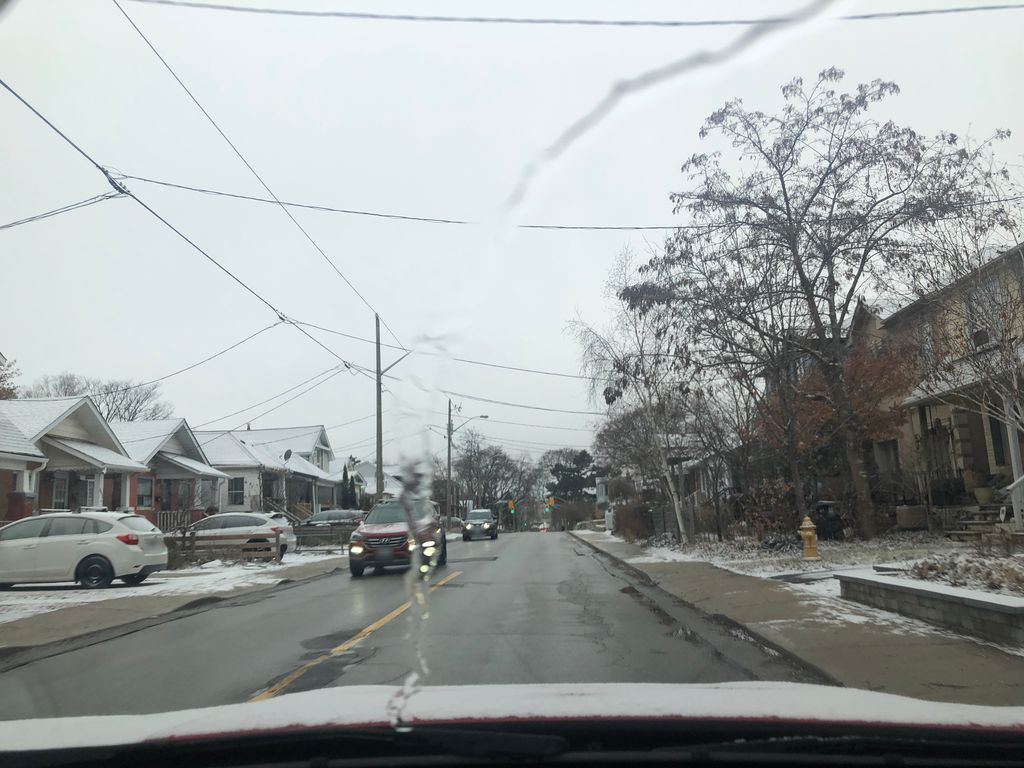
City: toronto